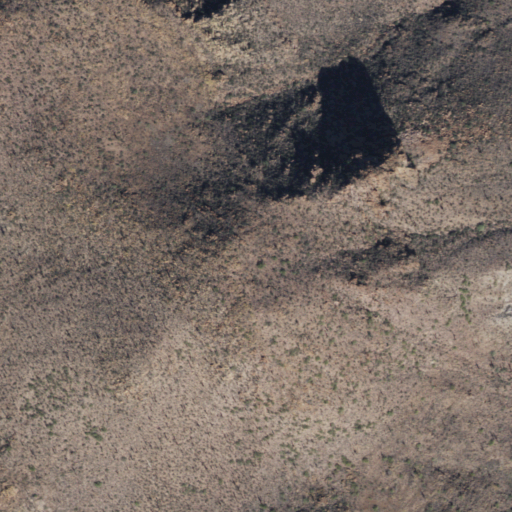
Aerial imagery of mountain in Arizona named Garfias Mountain containing only shrub